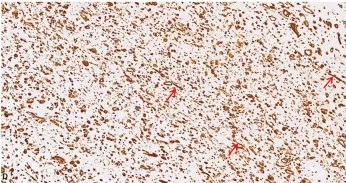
Vimentin [ (Arrow), 20x.
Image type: pathology (immunostaining)